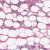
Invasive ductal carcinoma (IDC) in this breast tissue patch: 1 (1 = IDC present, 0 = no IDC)